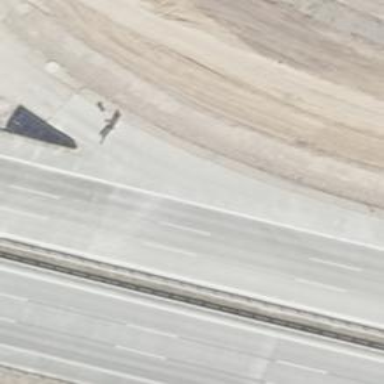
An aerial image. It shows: Concrete motorway.